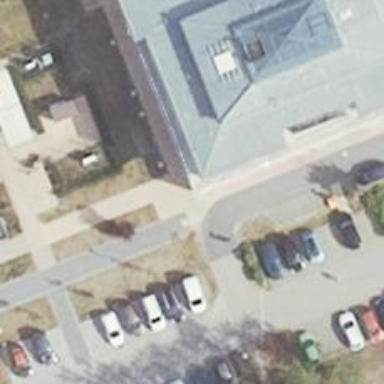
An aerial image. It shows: Footway.